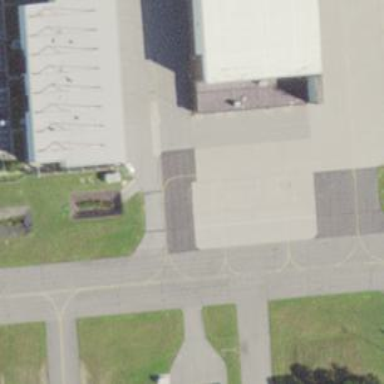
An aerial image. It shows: Apron at the airport with concrete surface.